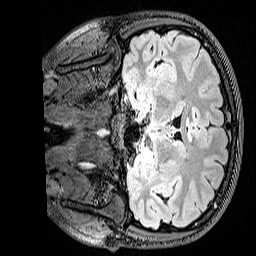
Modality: FLAIR
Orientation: coronal
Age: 20
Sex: female
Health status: healthy
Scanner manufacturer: siemens
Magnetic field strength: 3 T
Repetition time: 5 s
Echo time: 0.388 s